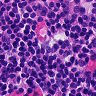
Metastatic tissue present: no